Interaction volume radius: 5 \u00c5
Interaction volume height: 25 \u00c5
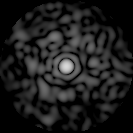
Disorder parameter: 0.8368